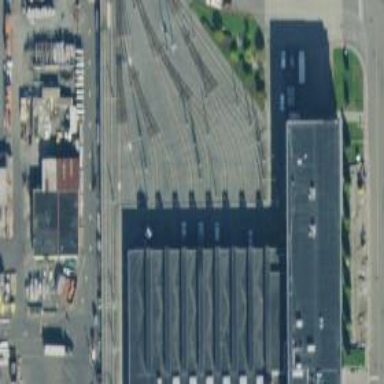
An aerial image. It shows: Light rail tunnel passing through building passage in service yard. The railway is electrified with contact line.